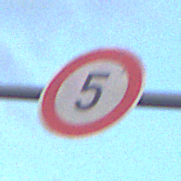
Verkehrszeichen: Geschwindigkeit5
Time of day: SunriseSunset
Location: Outdoor (Nature)
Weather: PartlyCloudy
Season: NotSpecified
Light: Natural